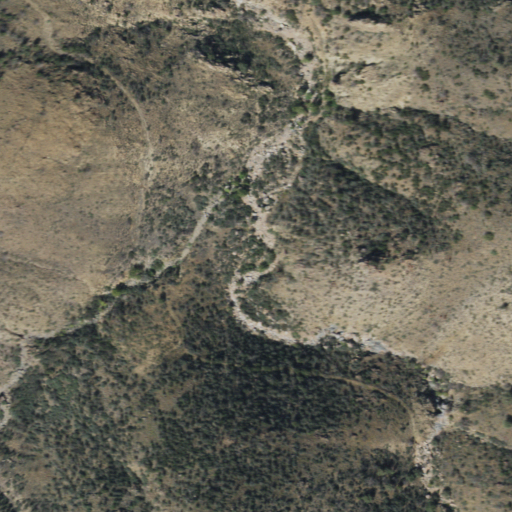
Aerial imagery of valley in Arizona named Pinto Cow Canyon containing only shrub